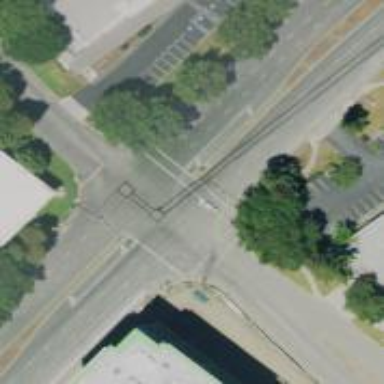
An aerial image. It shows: Solid stop line on the road marking.